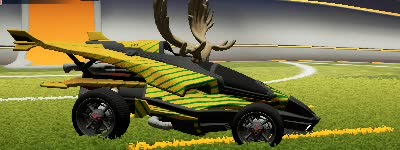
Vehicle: aftershock